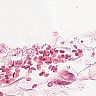
Metastatic tissue present: no